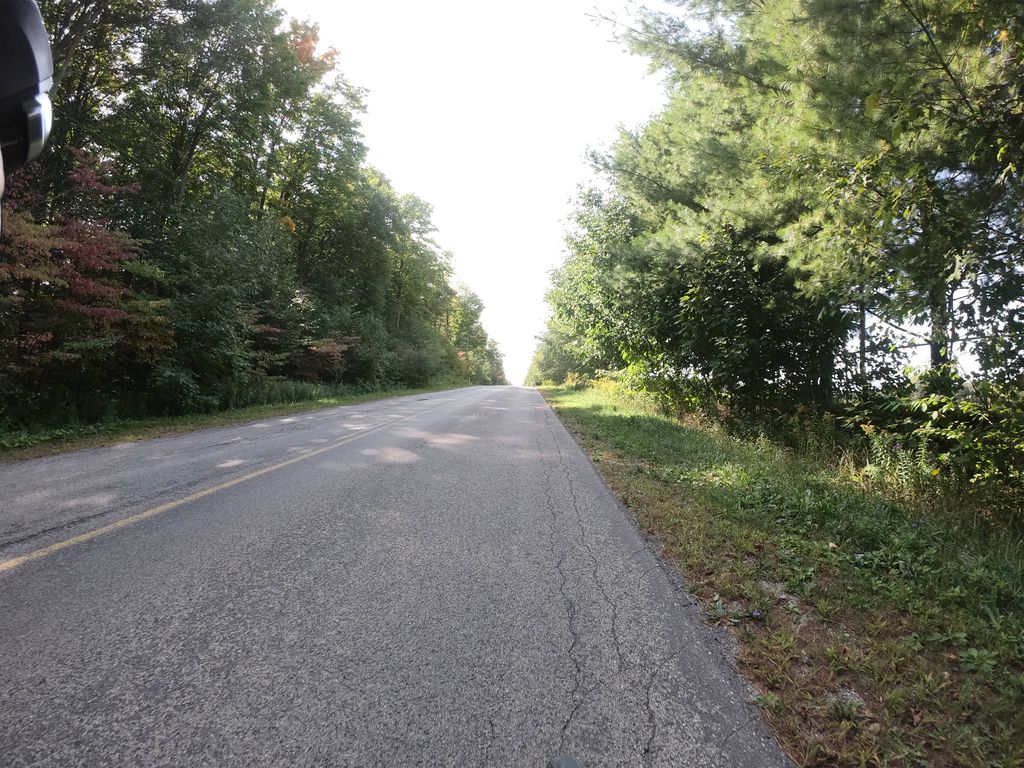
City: kitchener-waterloo